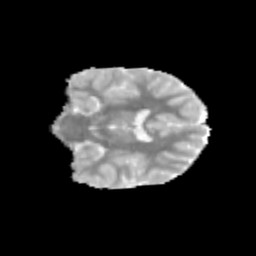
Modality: MD
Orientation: coronal
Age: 10
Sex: female
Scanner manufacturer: siemens
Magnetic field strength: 3 T
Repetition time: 3.8 s
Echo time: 0.07 s